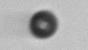
Label: bead